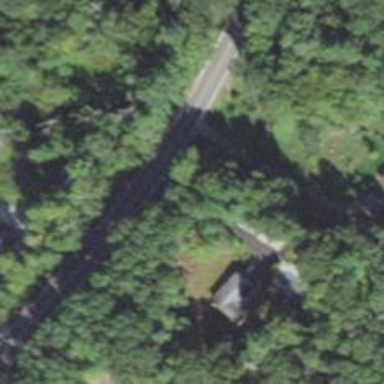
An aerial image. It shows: Residential driveway designated as service road.